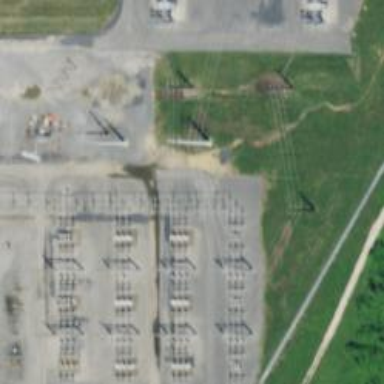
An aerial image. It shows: Switch for power supply.